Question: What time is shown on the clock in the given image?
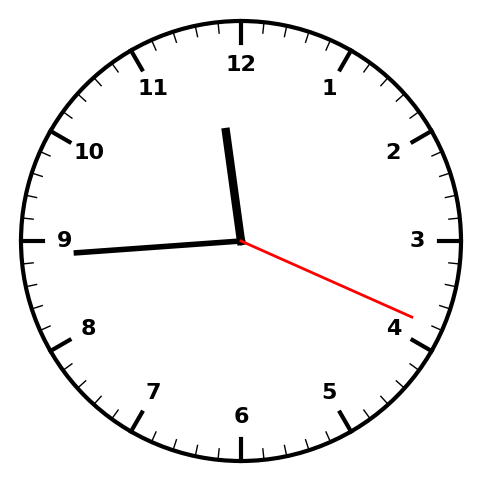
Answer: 11:44:19